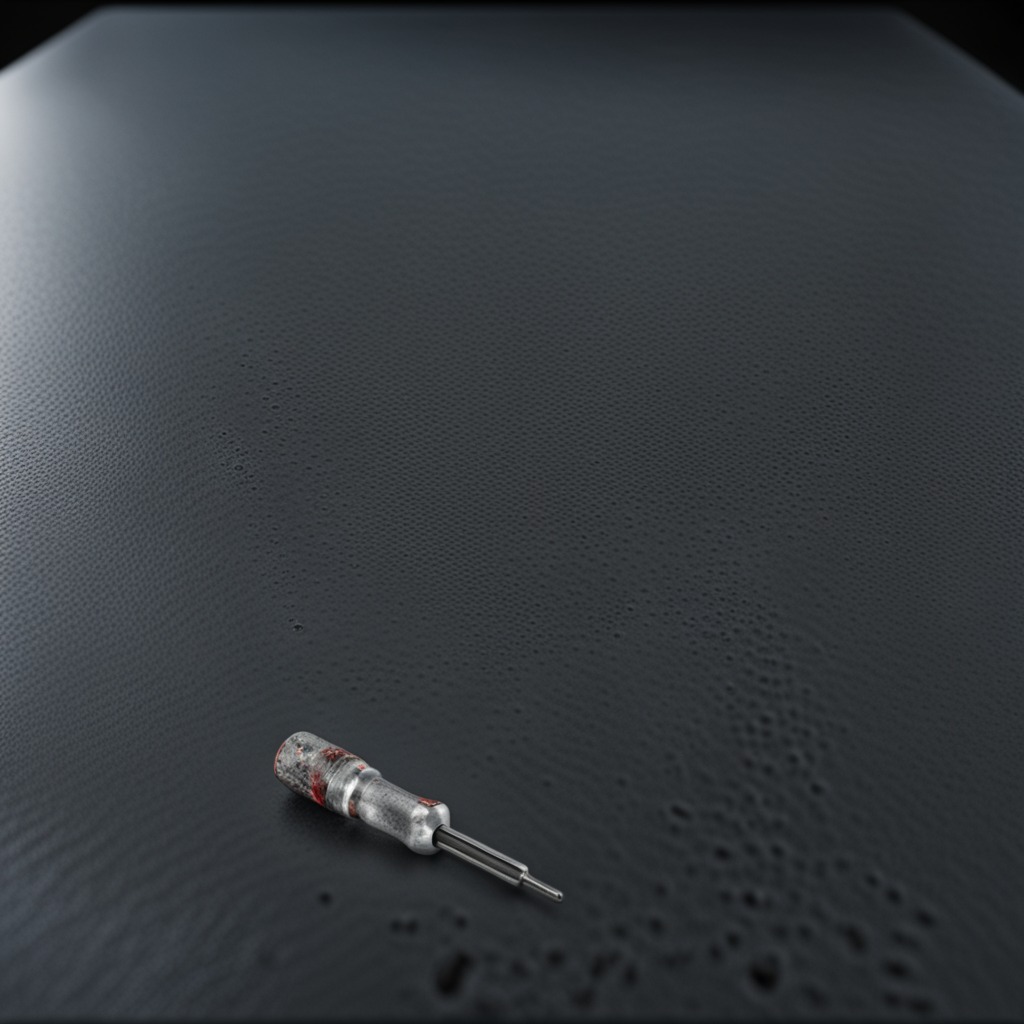
A screwdriver is lying on a clean granite table inside a workshop at night.